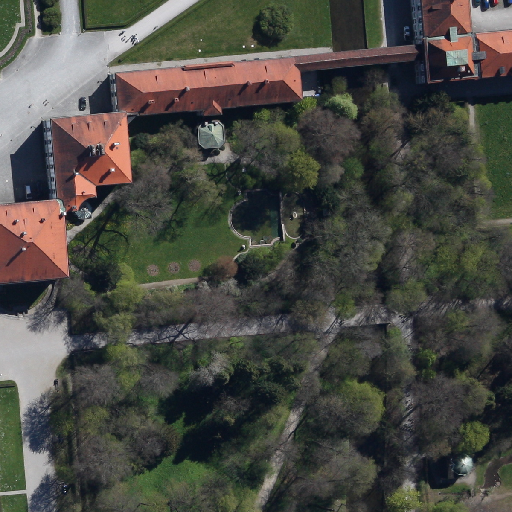
Referring expression: sidewalk along with tree